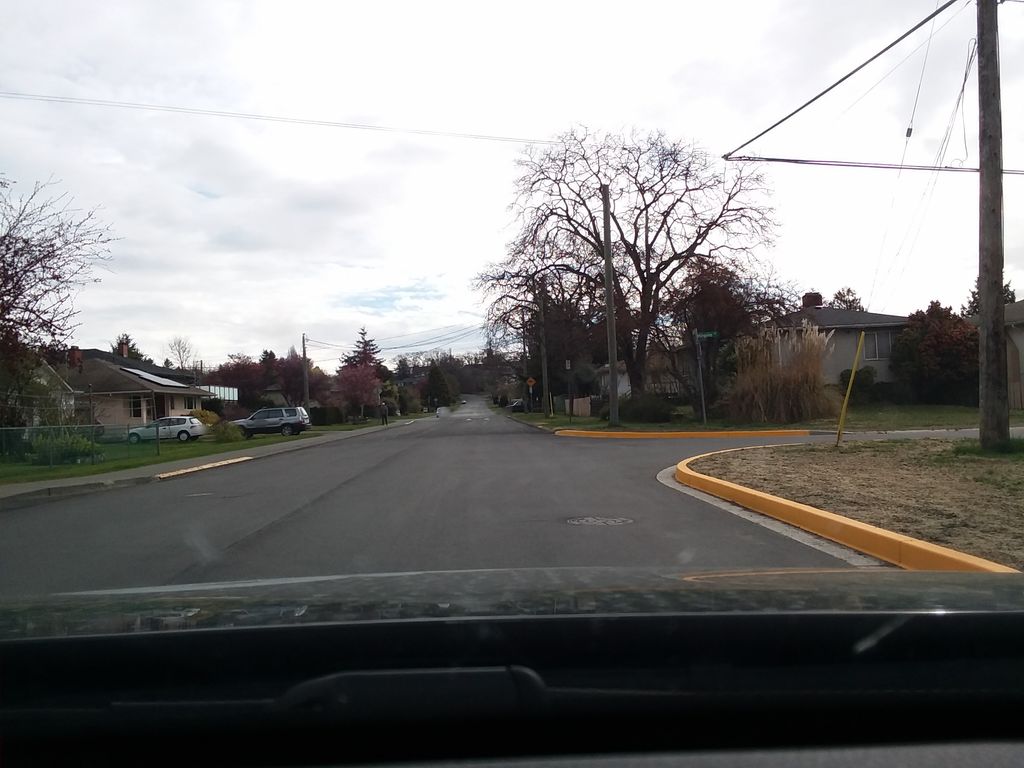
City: victoria